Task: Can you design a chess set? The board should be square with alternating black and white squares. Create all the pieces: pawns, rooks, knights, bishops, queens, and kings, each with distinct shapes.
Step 5046:
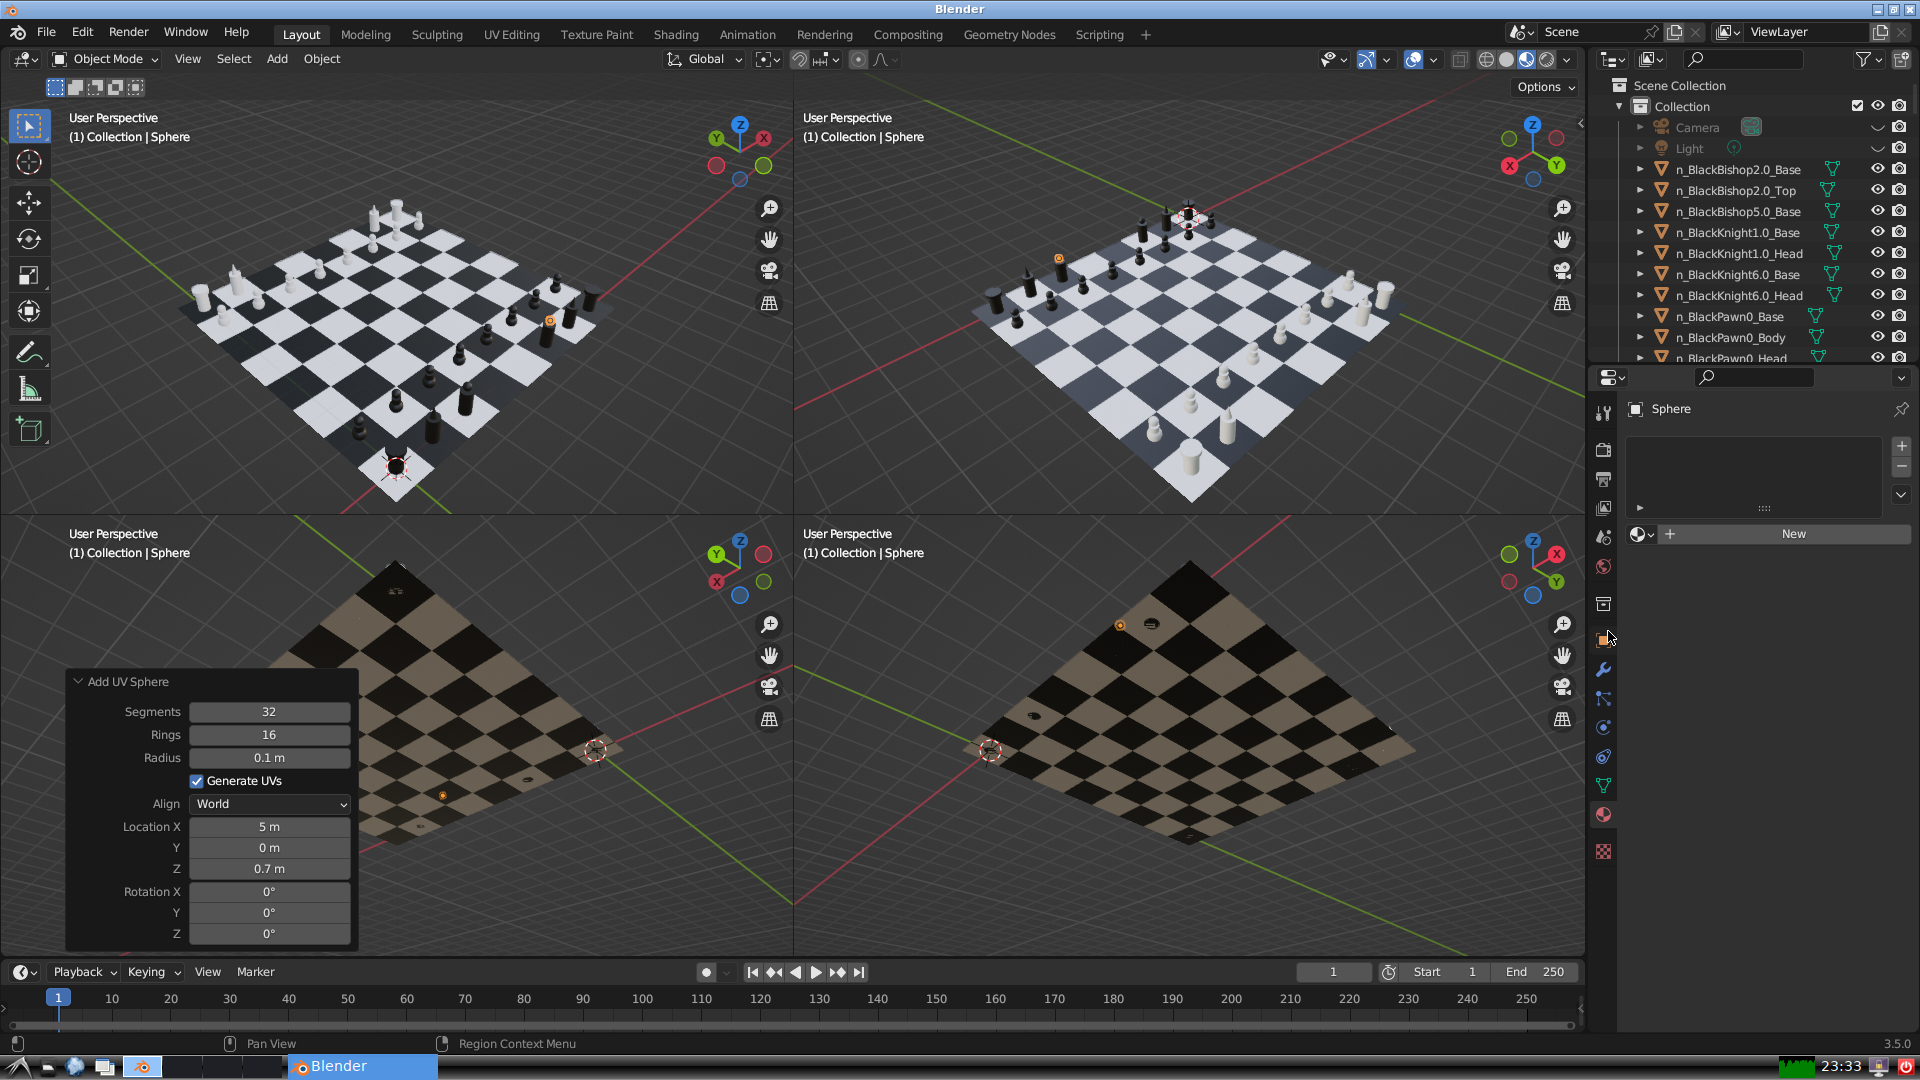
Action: click: no